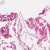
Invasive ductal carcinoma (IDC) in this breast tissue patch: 0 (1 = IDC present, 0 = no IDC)